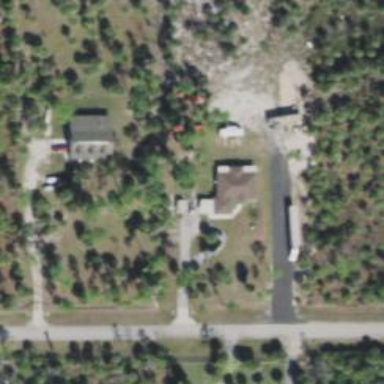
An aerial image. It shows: Driveway leading to service road.